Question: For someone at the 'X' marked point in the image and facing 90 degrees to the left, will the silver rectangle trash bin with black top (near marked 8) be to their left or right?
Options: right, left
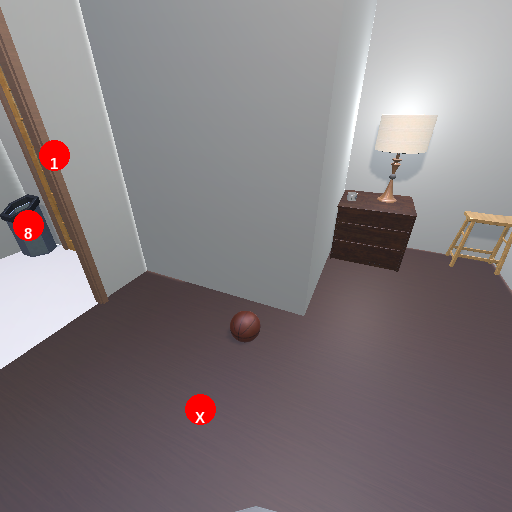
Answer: right